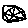
Label: hexagon